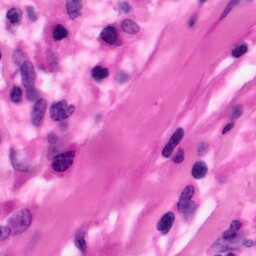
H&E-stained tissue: Pancreatic